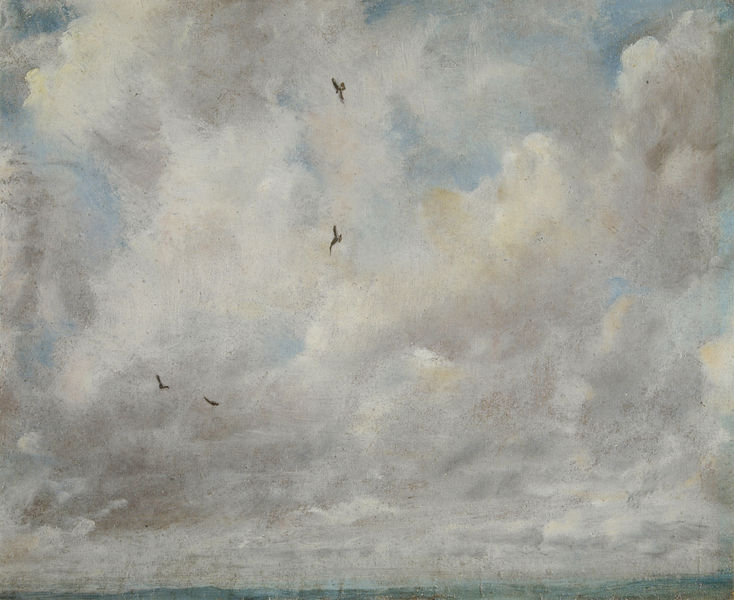
Titel: Cloud Study with Birds
Künstler: John Constable
Standort: New Haven (Connecticut)
Institution: Yale Center for British Art
Schlagwörter: blau, flügel, gemälde, gott, himmel, meer, schatten, vogel, wasser, weiß, wolken, gelb, grün, impressionismus, landschaft, ocker, see, abend, braun, grau, hell, licht, orange, schwarz, skizze, türkis, ausblick, rot, tier, tiere, wolke, beige, malerei, trauer, weit, öl, einsamkeit, ferne, horizont, horizontlinie, hügel, kalt, morgen, natur, vögel, weite, wind, einsam, sonne, land, decke, paar, england, rosa, fliegen, bewegt, bewölkt, hellblau, küste, schiff, segel, sommer, strand, zwei, beobachten, studie, berge, leer, leere, sonnenlicht, zug, öde, dunst, tag, violett, ziehen, rand, brandung, constable, luft, möven, möwe, möwen, sturm, turner, unwetter, detail, allein, nachdenken, hoch, oben, unten, wei, vier, durchblick, höhe, links, bedeckt, flug, himmeö, schweben, urlaub, schwarm, tauben, wolkig, pinselstrich, geflügel, blaugrün, nähe, regenwolken, freiheit, reise, drohung, ölskizze, frei, waagerecht, zeit, rabe, alleine, kreisen, bauschig, gewölk, cumulus, aufgetürmt, bräunlich, ewigkeit, wolkenhimmel, gleiten, weitblick, scharr, verhangen, thema, wolkenstudie, unendlichkeit, endlos, grenzenlos, hoizont, himmel see, kalt weiss, vier vögel, 4, zugezogen, wolig